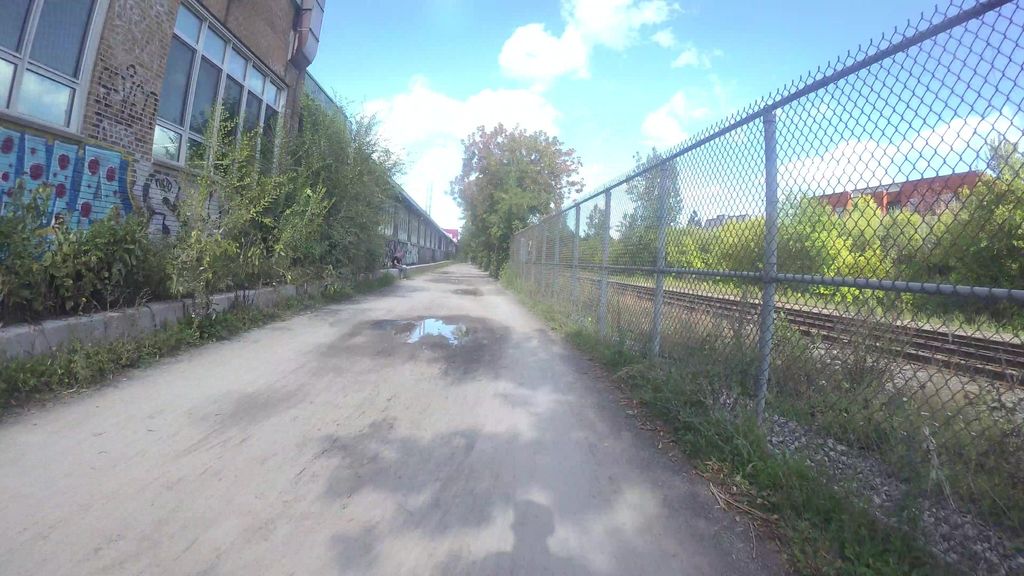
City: montreal